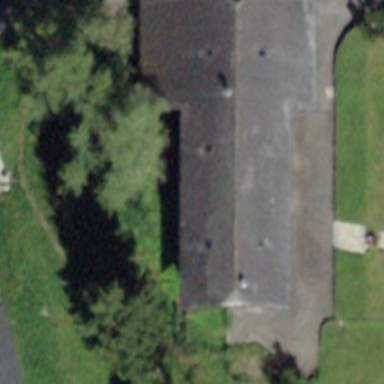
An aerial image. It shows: Barn.